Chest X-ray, PA view. Patient: 46 years old, sex M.
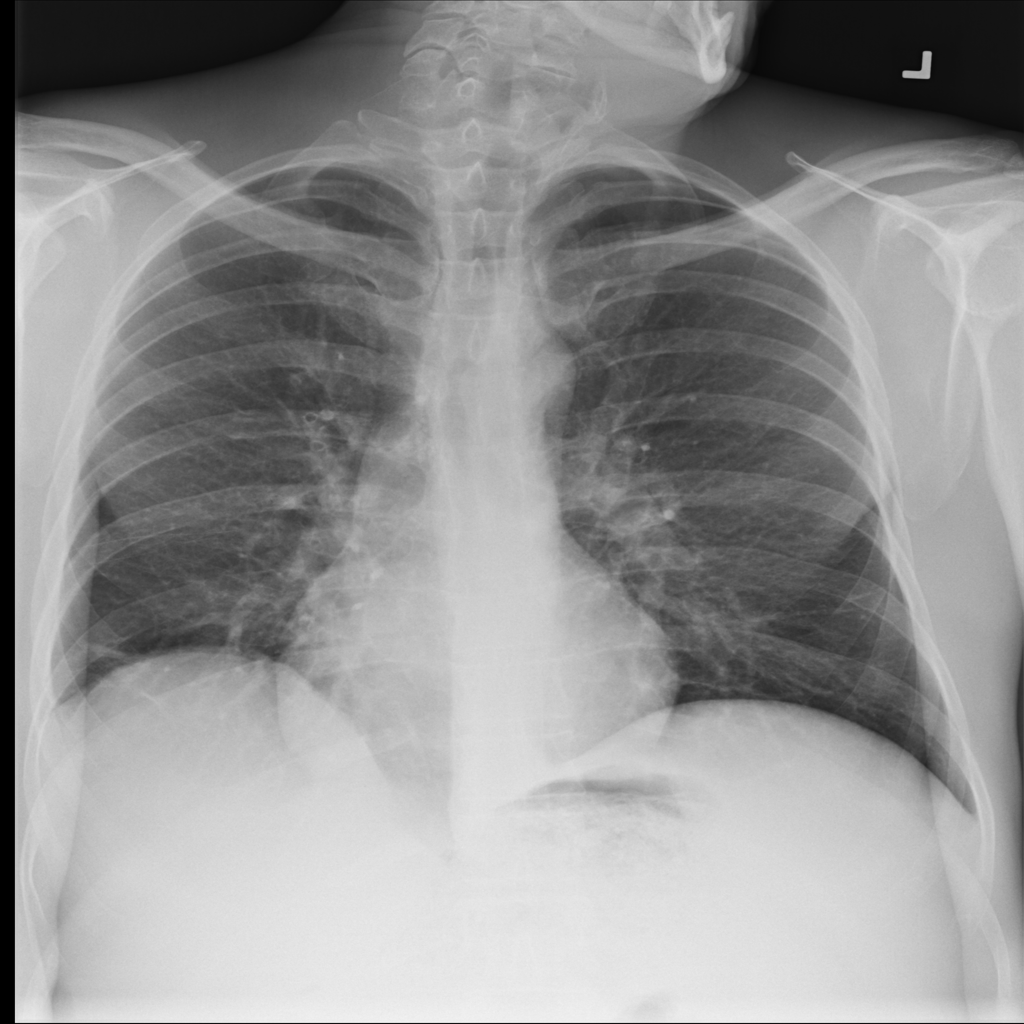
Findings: No Finding